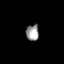
Tissue: skin
Cell type: Epithelial cells
Senescence score: 0.6943
Nuclear area (px): 201
Mean DAPI intensity: 155.299